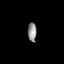
Tissue: prostate
Cell type: T cells
Senescence score: 0.3113
Nuclear area (px): 163
Mean DAPI intensity: 144.669